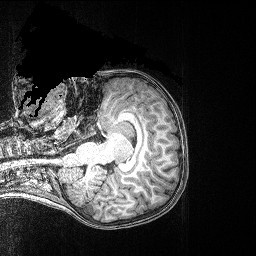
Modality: T1w
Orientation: axial